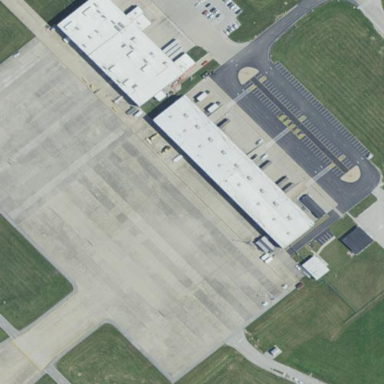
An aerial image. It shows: Apron at the airport.